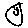
Label: smiley face